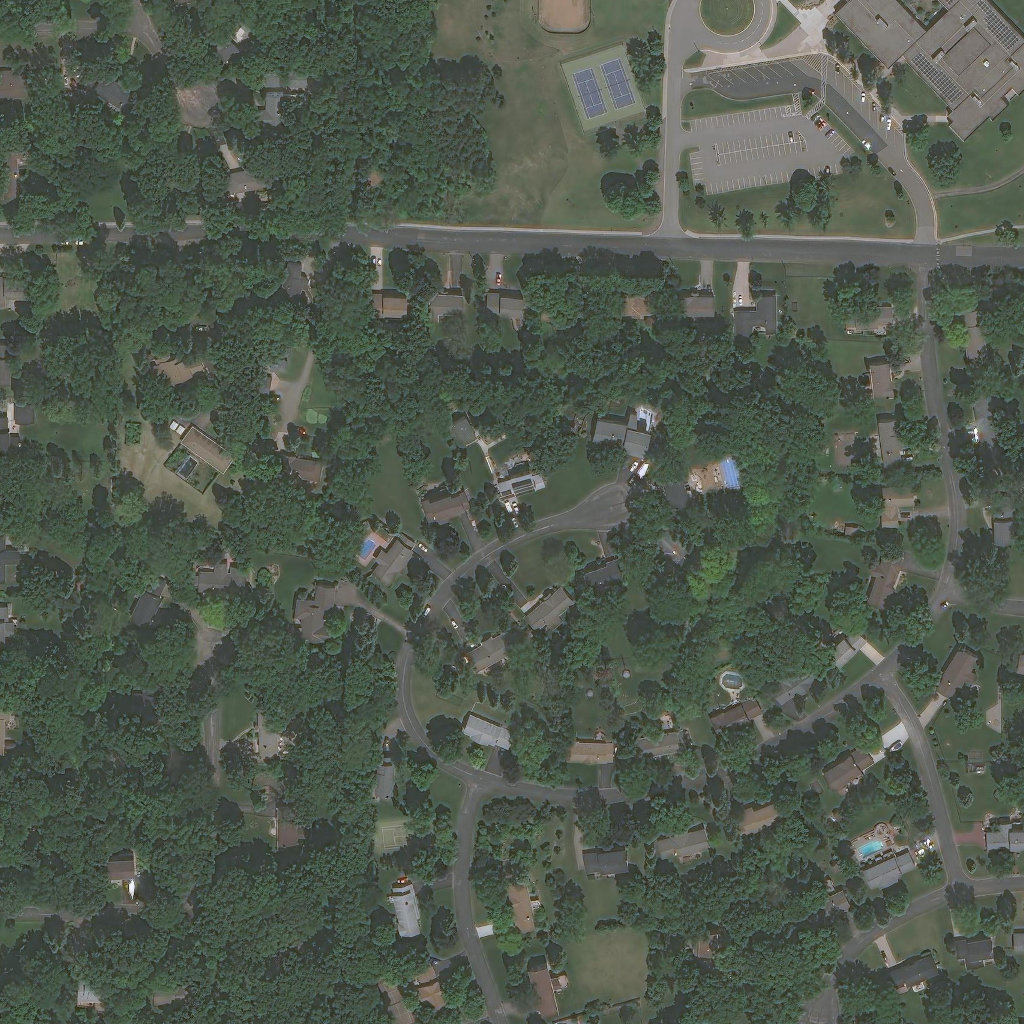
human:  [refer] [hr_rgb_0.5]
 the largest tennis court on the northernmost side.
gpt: <box>[[54, 4, 63, 13, 0]]</box>

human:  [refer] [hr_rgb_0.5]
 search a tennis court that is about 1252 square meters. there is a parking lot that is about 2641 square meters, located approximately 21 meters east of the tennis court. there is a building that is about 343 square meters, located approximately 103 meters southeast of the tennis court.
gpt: <box>[[54, 4, 63, 13, 0]]</box>